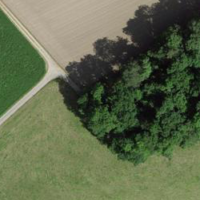
EUNIS habitat code: 52
Species observed at this site:
Medicago sativa